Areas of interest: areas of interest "Jincheng Industrial Building"
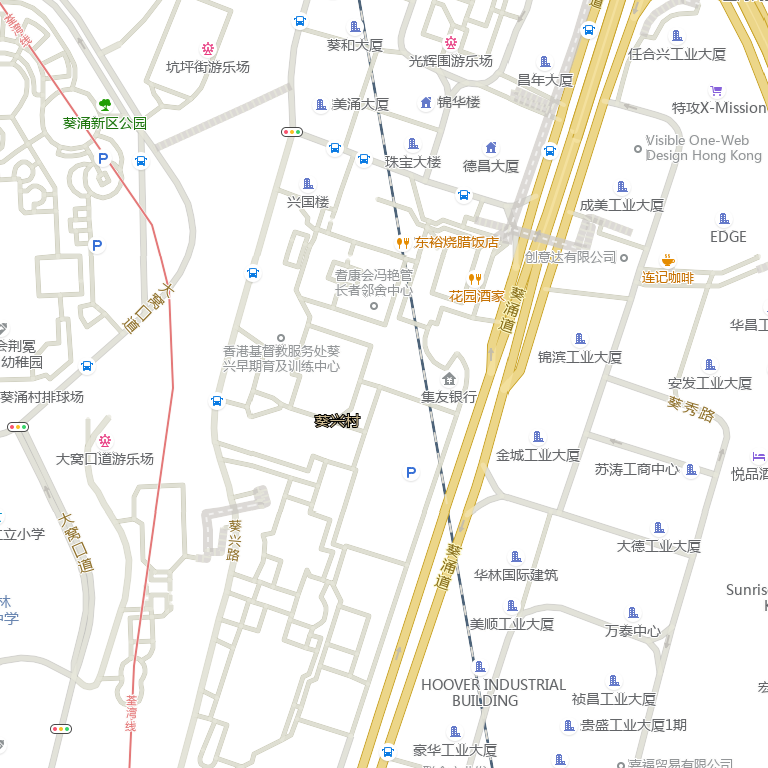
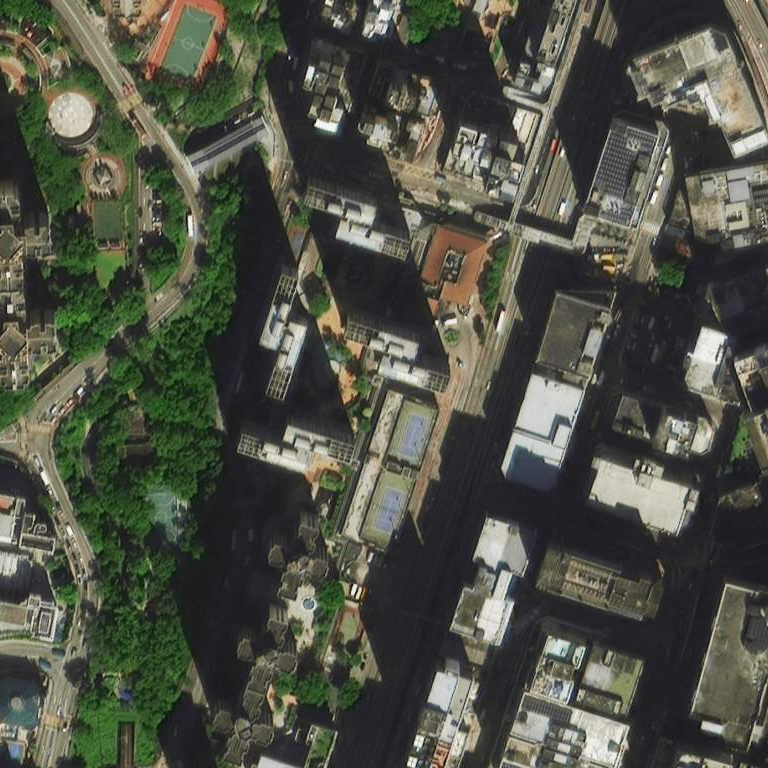